Field crop: maize
Growth stage: 2
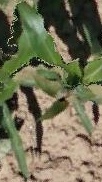
Species: maize